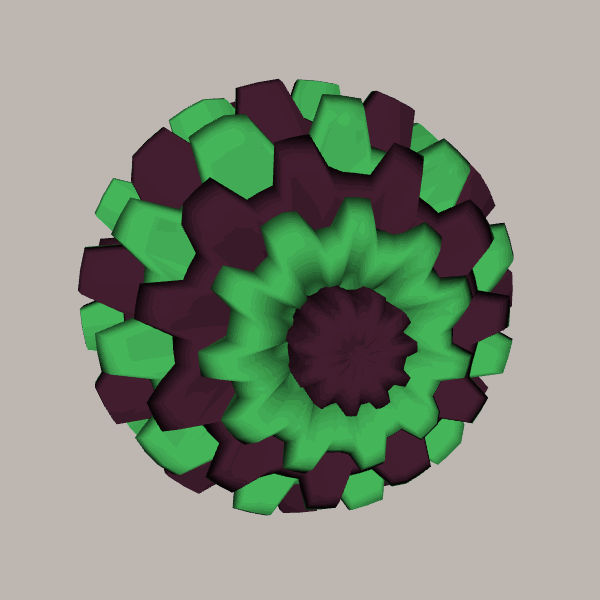
Background: light